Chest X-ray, AP view. Patient: 55 years old, sex F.
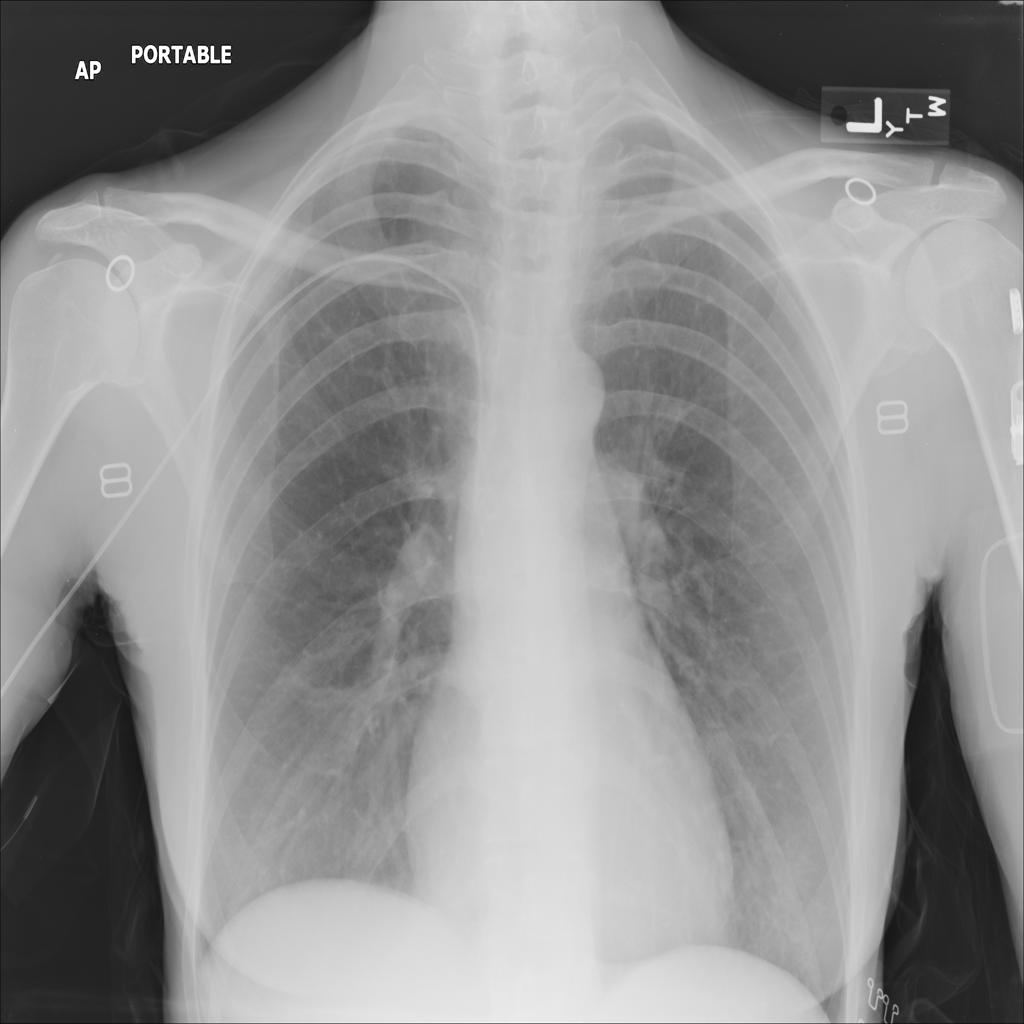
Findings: No Finding